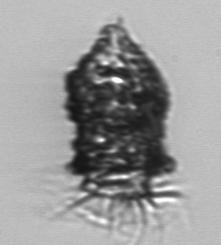
Label: Tintinnopsis